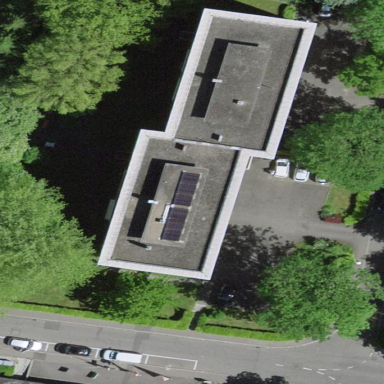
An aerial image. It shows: View of apartment building.